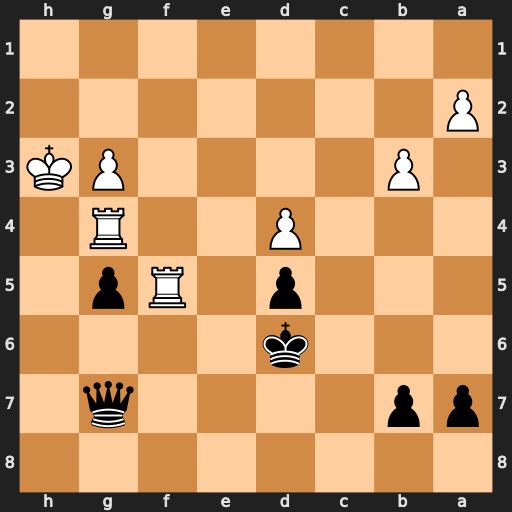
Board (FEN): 8/pp4q1/3k4/3p1Rp1/3P2R1/1P4PK/P7/8
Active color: b
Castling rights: -
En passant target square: -
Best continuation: Qh7+ Kg2 Qxf5